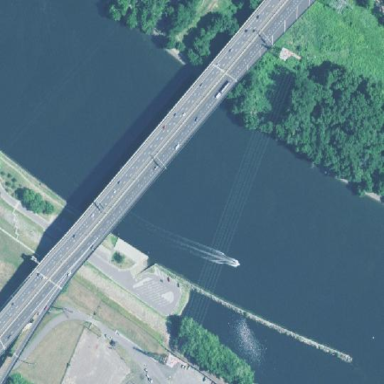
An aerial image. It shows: Man-made bridge.